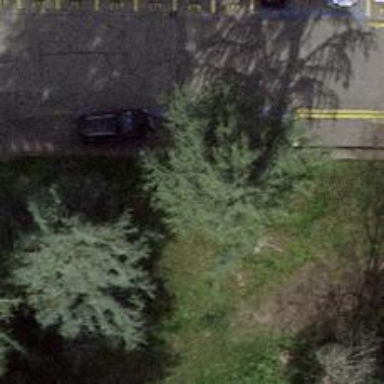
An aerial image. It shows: Evergreen needle-leaved tree.